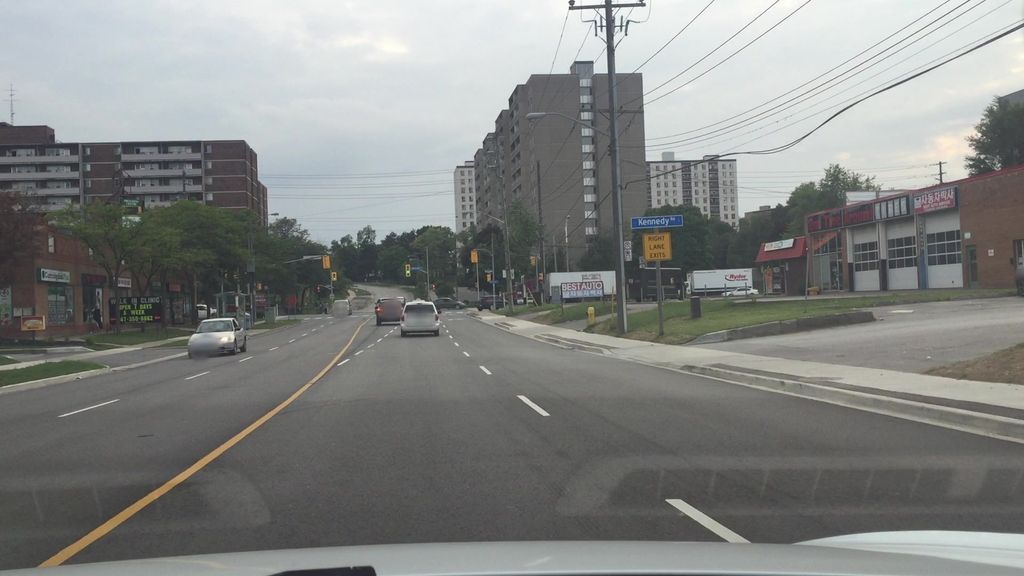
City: toronto